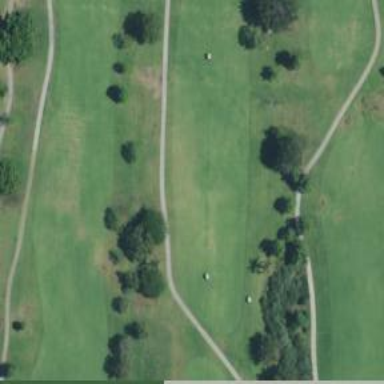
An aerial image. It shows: Golf hole.